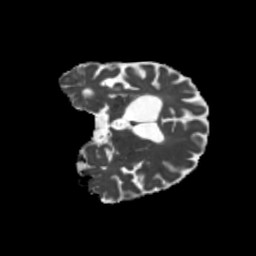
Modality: MD
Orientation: coronal
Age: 70
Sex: male
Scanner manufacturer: siemens
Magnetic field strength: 3 T
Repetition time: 5.25 s
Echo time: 0.08 s